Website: apple
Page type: billing-address
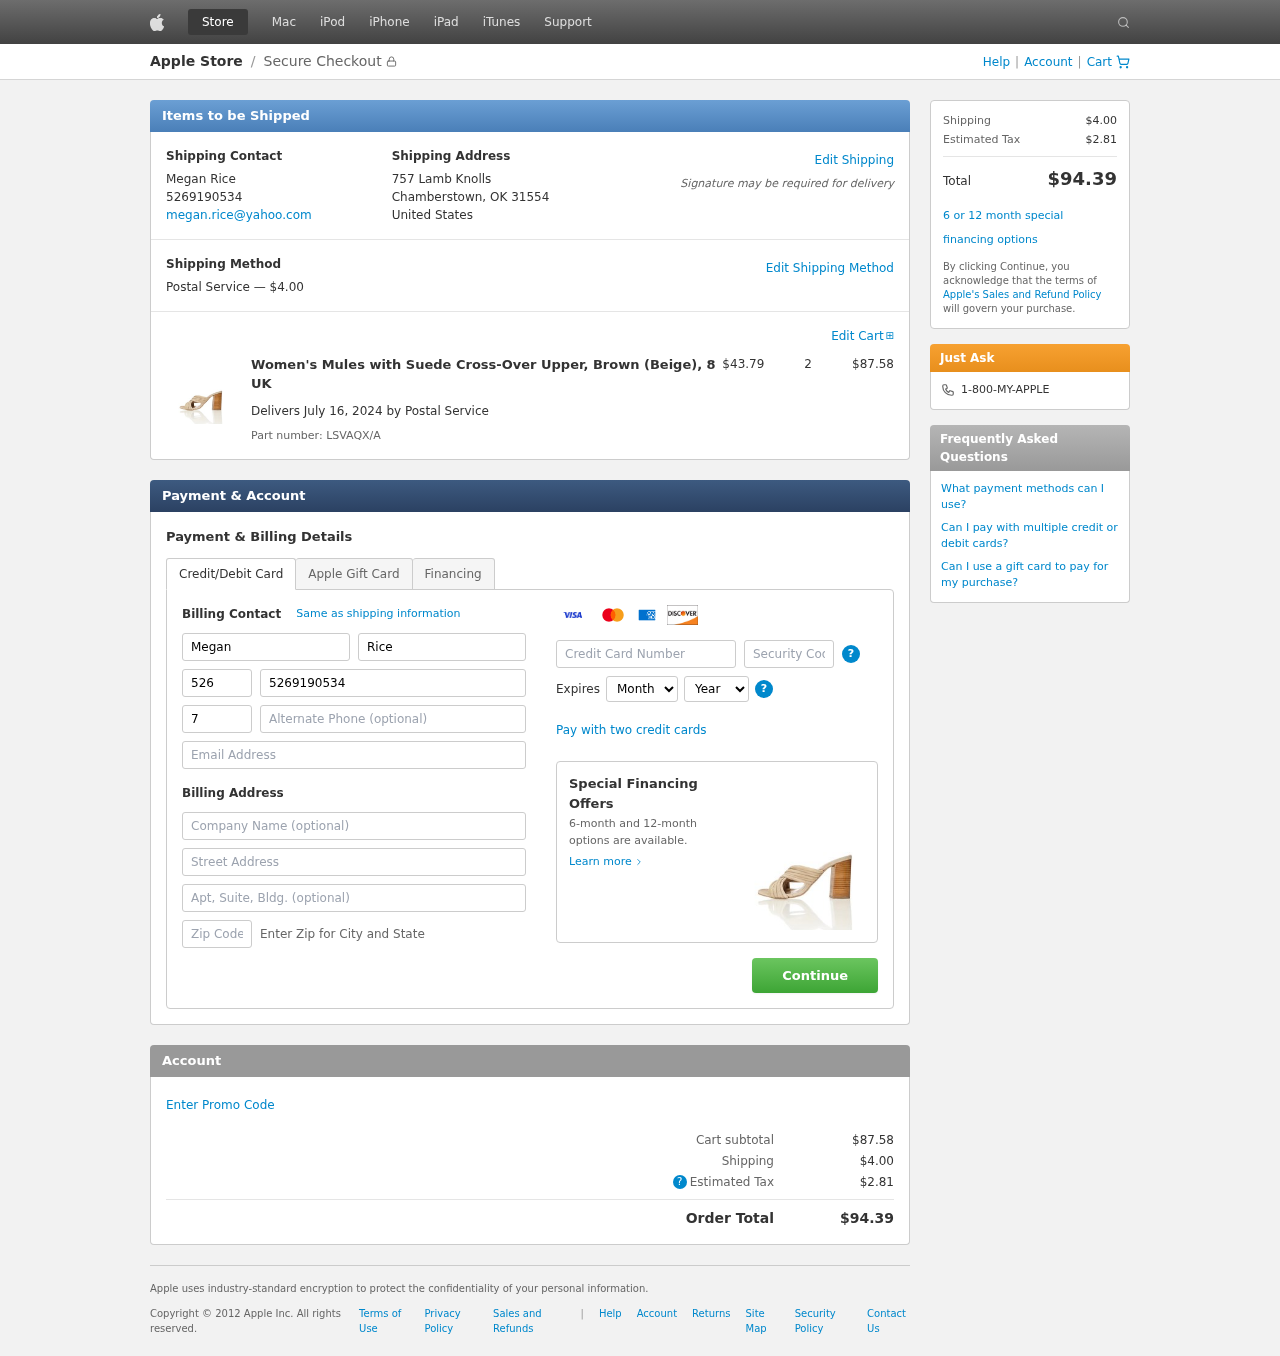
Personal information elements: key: PII_CARD_CVV
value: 653
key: PII_CARD_EXPIRY_MONTH
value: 03
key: PII_CARD_EXPIRY_YEAR
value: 26
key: PII_CARD_NUMBER
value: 4938 6551 3964 3944
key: PII_CITY_STATE_ZIP
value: Chamberstown, OK 31554
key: PII_COUNTRY
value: United States
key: PII_EMAIL
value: megan.rice@yahoo.com
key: PII_FIRSTNAME
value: Megan
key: PII_FULLNAME
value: Megan Rice
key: PII_LASTNAME
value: Rice
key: PII_PHONE
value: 5269190534
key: PII_PHONE_ALT
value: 7329171775
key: PII_PHONE_ALT_AREA
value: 732
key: PII_PHONE_AREA
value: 526
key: PII_POSTCODE2
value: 80471
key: PII_STREET
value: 757 Lamb Knolls
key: PII_STREET2
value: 2790 Mendoza Mountains Suite 110
Product elements: key: PRODUCT1_NAME
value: Women's Mules with Suede Cross-Over Upper, Brown (Beige), 8 UK
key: PRODUCT1_PRICE
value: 43.79
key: PRODUCT1_QUANTITY
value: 2
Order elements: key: ORDER_SHIPPING_COST
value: $4.00
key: ORDER_SUBTOTAL
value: $87.58
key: ORDER_DELIVERY_DATE
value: July 16, 2024
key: ORDER_PART_NUMBER
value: LSVAQX/A
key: ORDER_TAX
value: $2.81
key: ORDER_TOTAL
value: $94.39